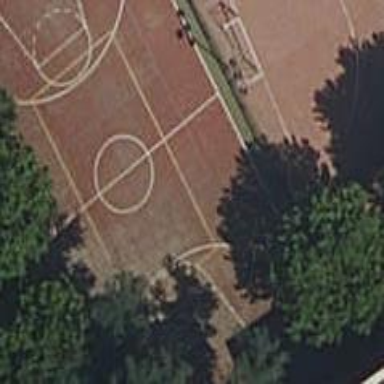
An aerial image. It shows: Basketball court on leisure land pitch.